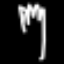
Label: fork